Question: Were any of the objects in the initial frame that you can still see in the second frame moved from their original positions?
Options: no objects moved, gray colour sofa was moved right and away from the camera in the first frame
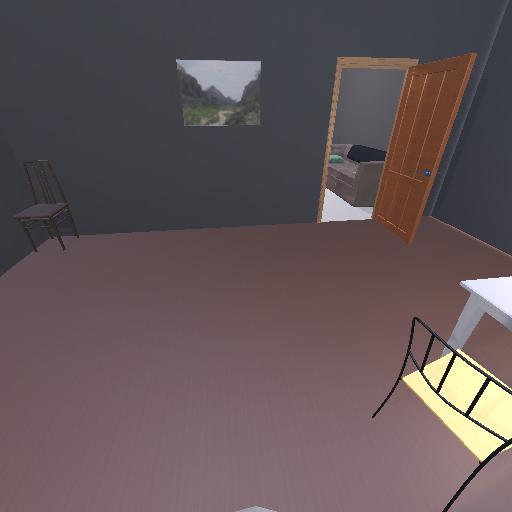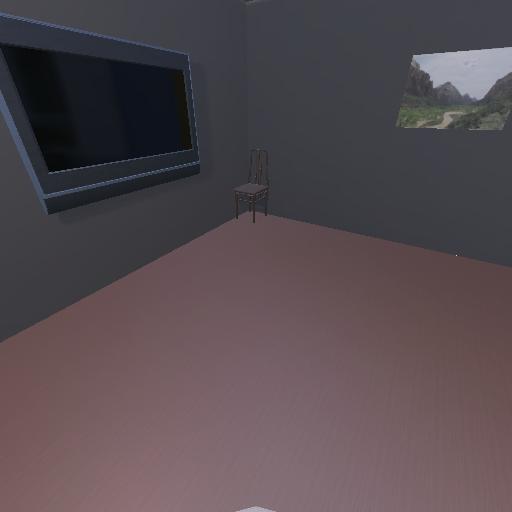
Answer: no objects moved